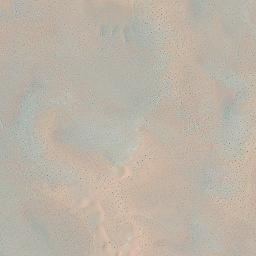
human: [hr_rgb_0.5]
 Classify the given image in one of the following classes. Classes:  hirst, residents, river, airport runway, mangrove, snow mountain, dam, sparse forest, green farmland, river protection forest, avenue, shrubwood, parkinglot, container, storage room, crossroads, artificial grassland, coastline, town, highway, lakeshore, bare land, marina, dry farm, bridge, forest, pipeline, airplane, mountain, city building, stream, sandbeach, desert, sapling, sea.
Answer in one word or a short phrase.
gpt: desert